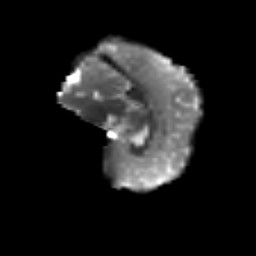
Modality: T2w
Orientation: sagittal
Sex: female
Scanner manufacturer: siemens
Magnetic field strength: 3 T
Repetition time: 5 s
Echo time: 0.071 s